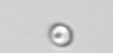
Label: nanoplankton_mix